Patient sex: M
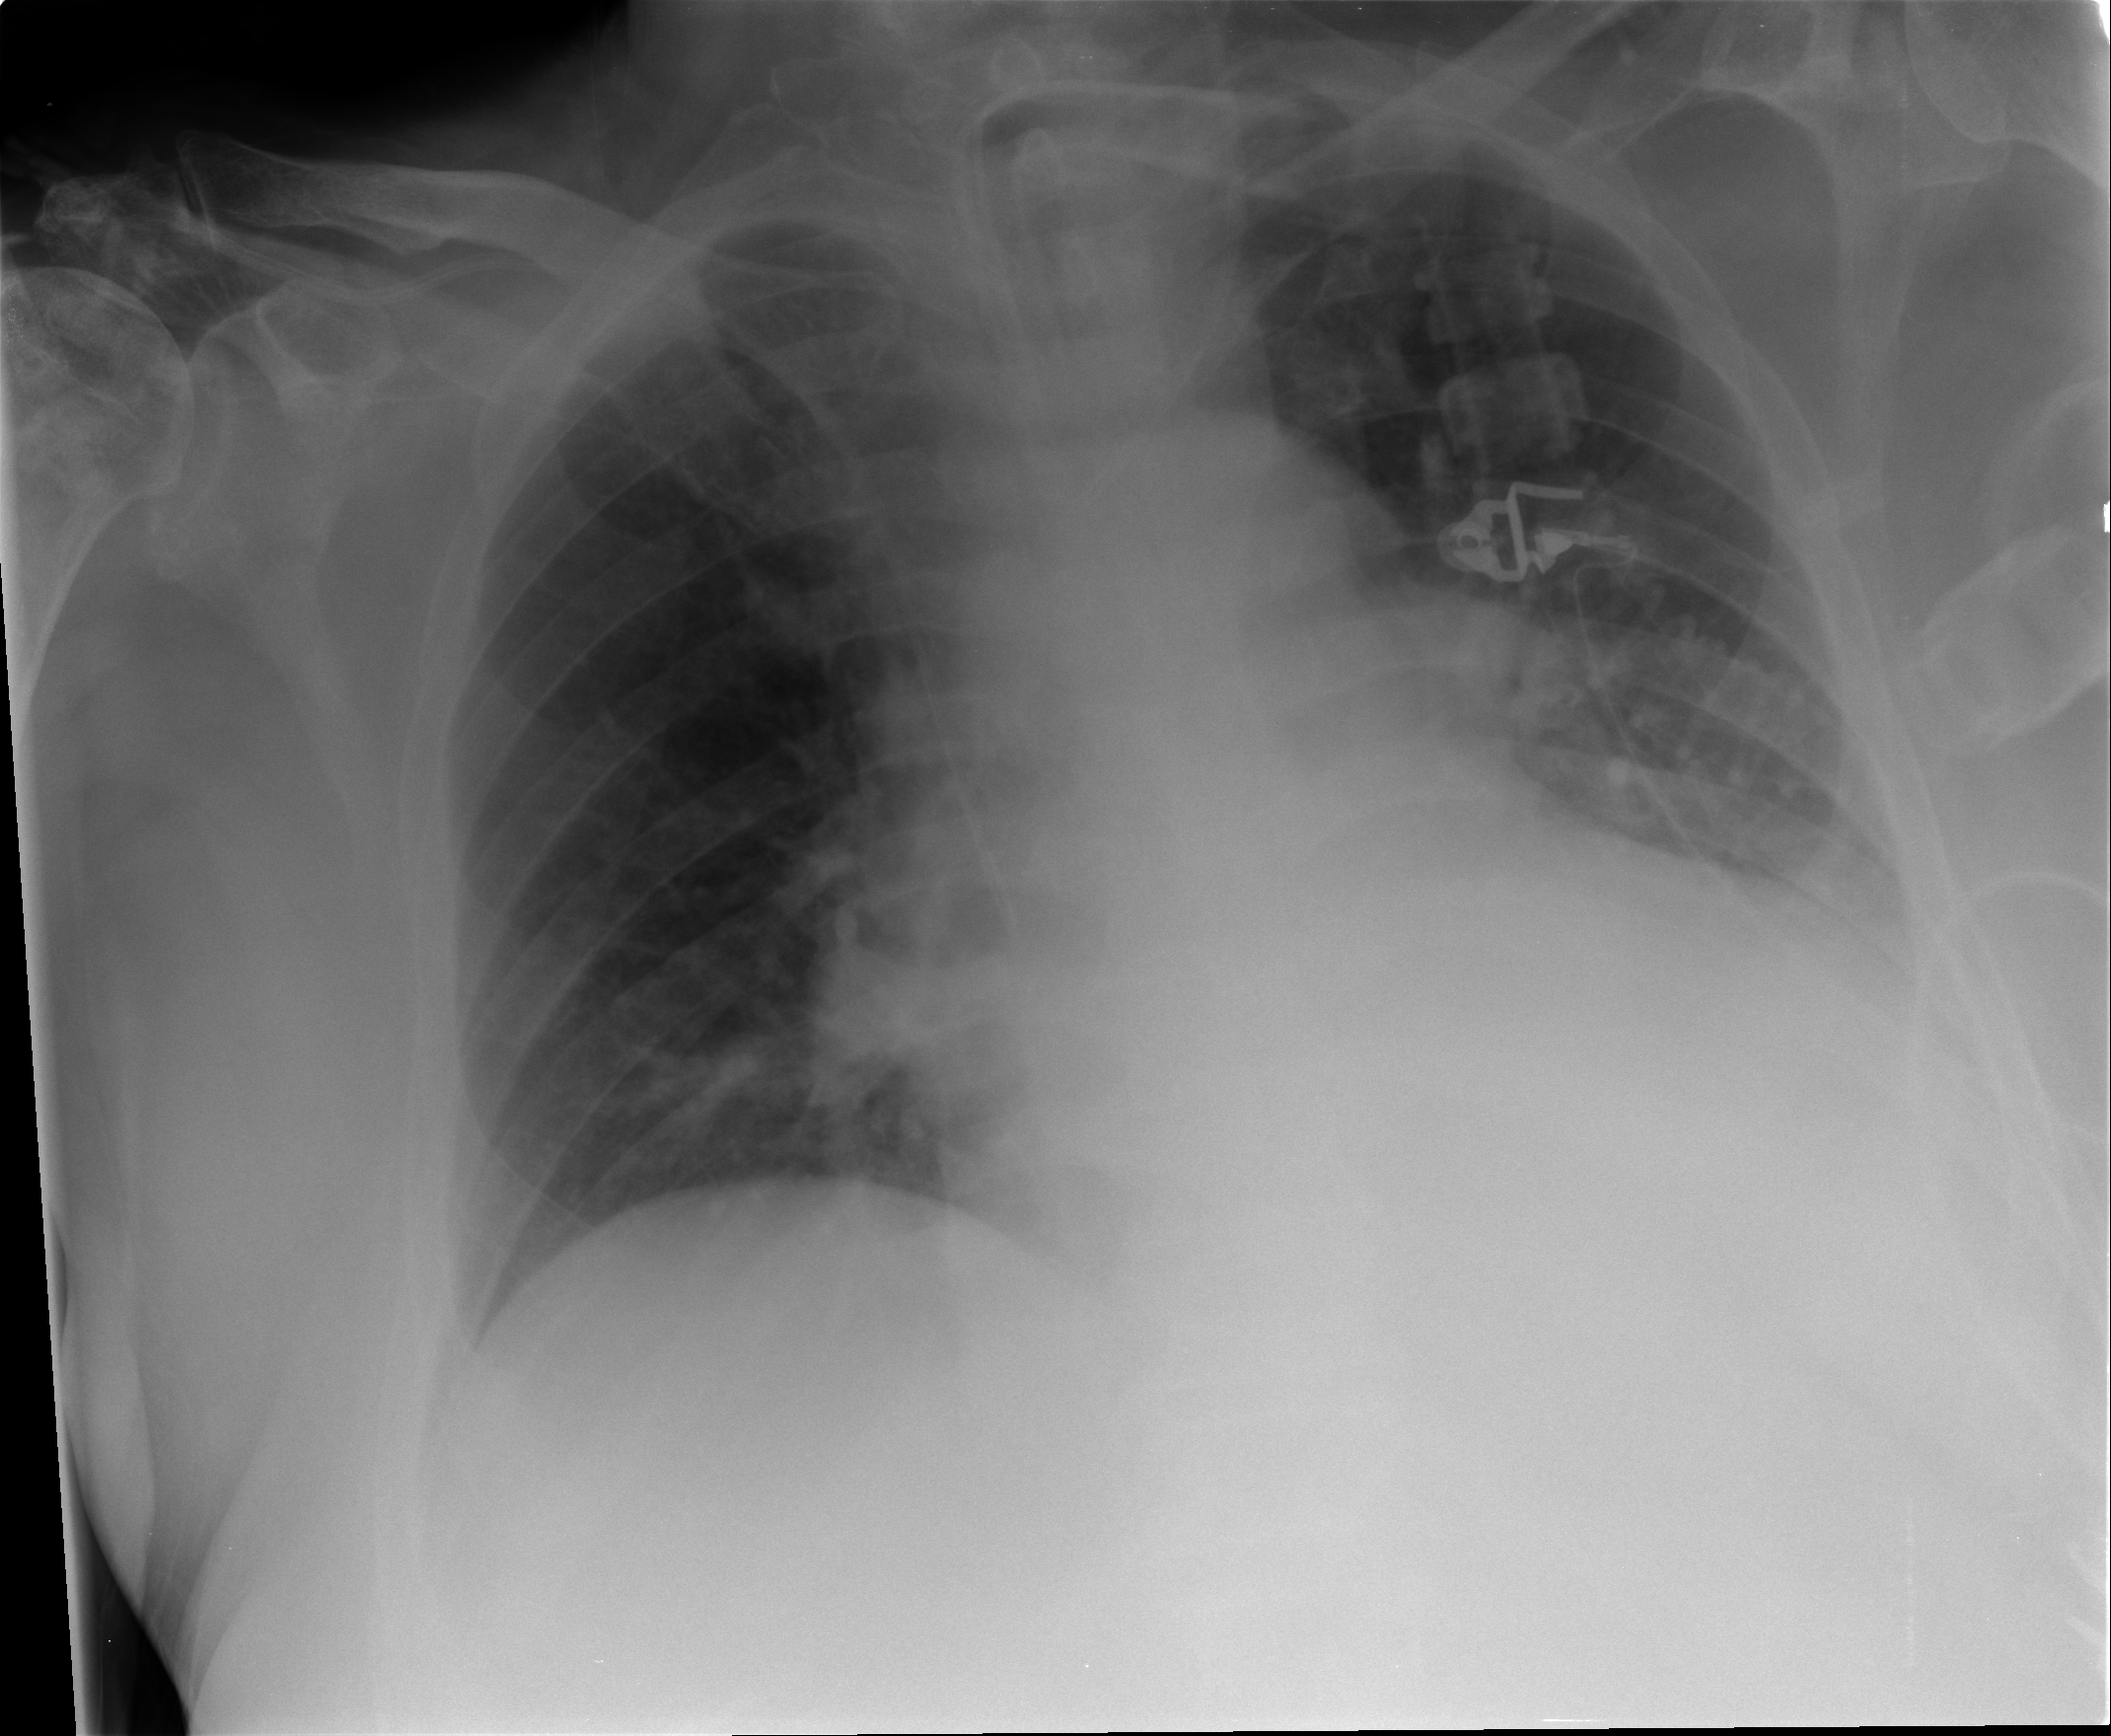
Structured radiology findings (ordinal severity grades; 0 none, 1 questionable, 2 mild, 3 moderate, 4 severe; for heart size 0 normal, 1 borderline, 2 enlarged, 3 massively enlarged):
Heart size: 2
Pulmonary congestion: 2
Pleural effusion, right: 0
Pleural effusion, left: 2
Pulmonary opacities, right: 0
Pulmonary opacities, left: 1
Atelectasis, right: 0
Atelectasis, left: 2